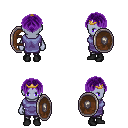
a pixel art fantasy rpg character, female body template, dark elf, purple skin, chain tabard jacket, metal pants, purple parted hairstyle, gold tiara, black shoes, shield, four views (front, back, left, right), 2x2 character sprite sheet, small pixel art, hard edges, no anti-aliasing